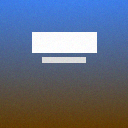
Screen state: on